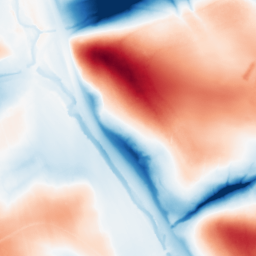
Category: classical
Decomposition family: gaussian_anisotropic
Decomposition parameters: sigma_x: 2
sigma_y: 50
Upsampling method: linear_exact
Upsampling parameters: scale: 4
Upsampling scale: 4